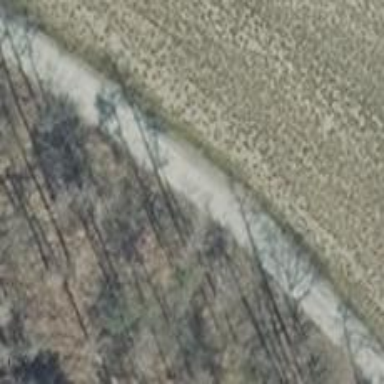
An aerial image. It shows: Gravel track with grade 2 tracktype.